Question: So I am having an issue with a little website that I am building.
I used CSS transform to place 3 images as walls (each inside its own div). Inside the divs of the images I have smaller divs that the user should be able to click on.
However, the clickable boundary of the smaller divs is not affected by the 3d transform. Meaning that it stays 2d and is offset from the visual element.
Or at least that is what I think is happening. In any case, the clickable area doesn't match up with the visual placement of the little div, and I have no idea how to fix that ...
Does anyone have an idea why this might be happening? And even better, how to fix it?

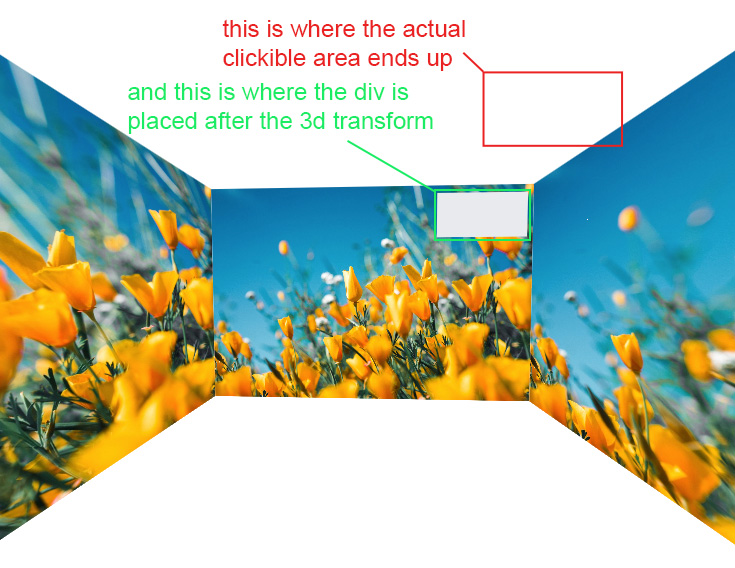
Answer: Do you use any 3d transform on the back wall?
If so, can you place it without transforming it?
However you can try to apply the wall's style on the clickable div area too. (probably something as 'transform: scale(0.5);').
You may try to apply 'transform-style: preserve-3d;' to your elements as well.